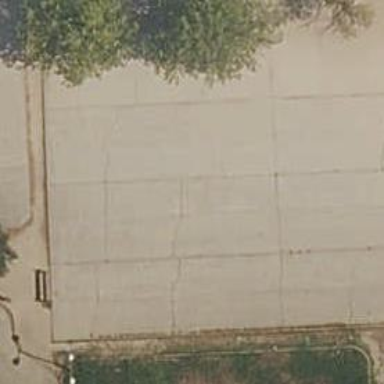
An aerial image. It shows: Pedestrian road.